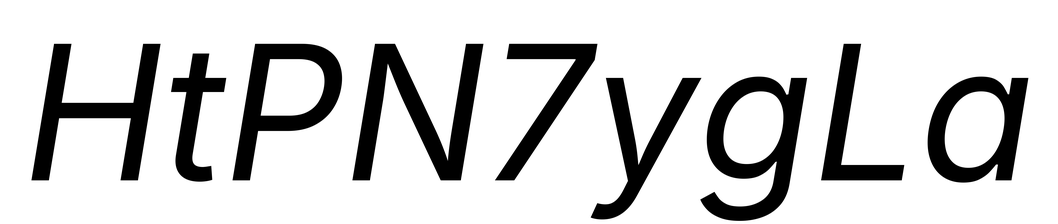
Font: Inter-Italic_Italic